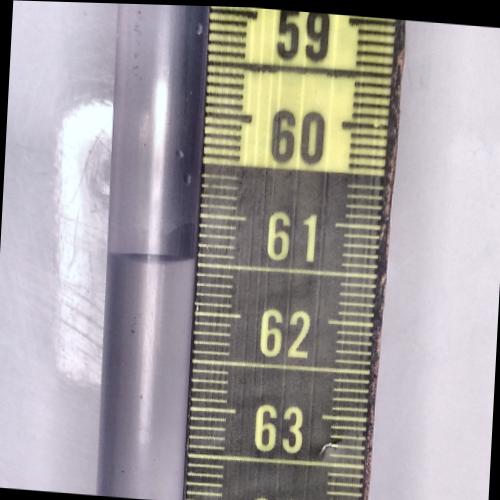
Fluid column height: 61.5 cm